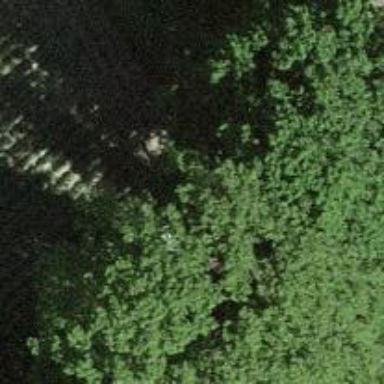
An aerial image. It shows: Beautiful tree in nature.